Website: bh-photo
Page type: customer-info-address
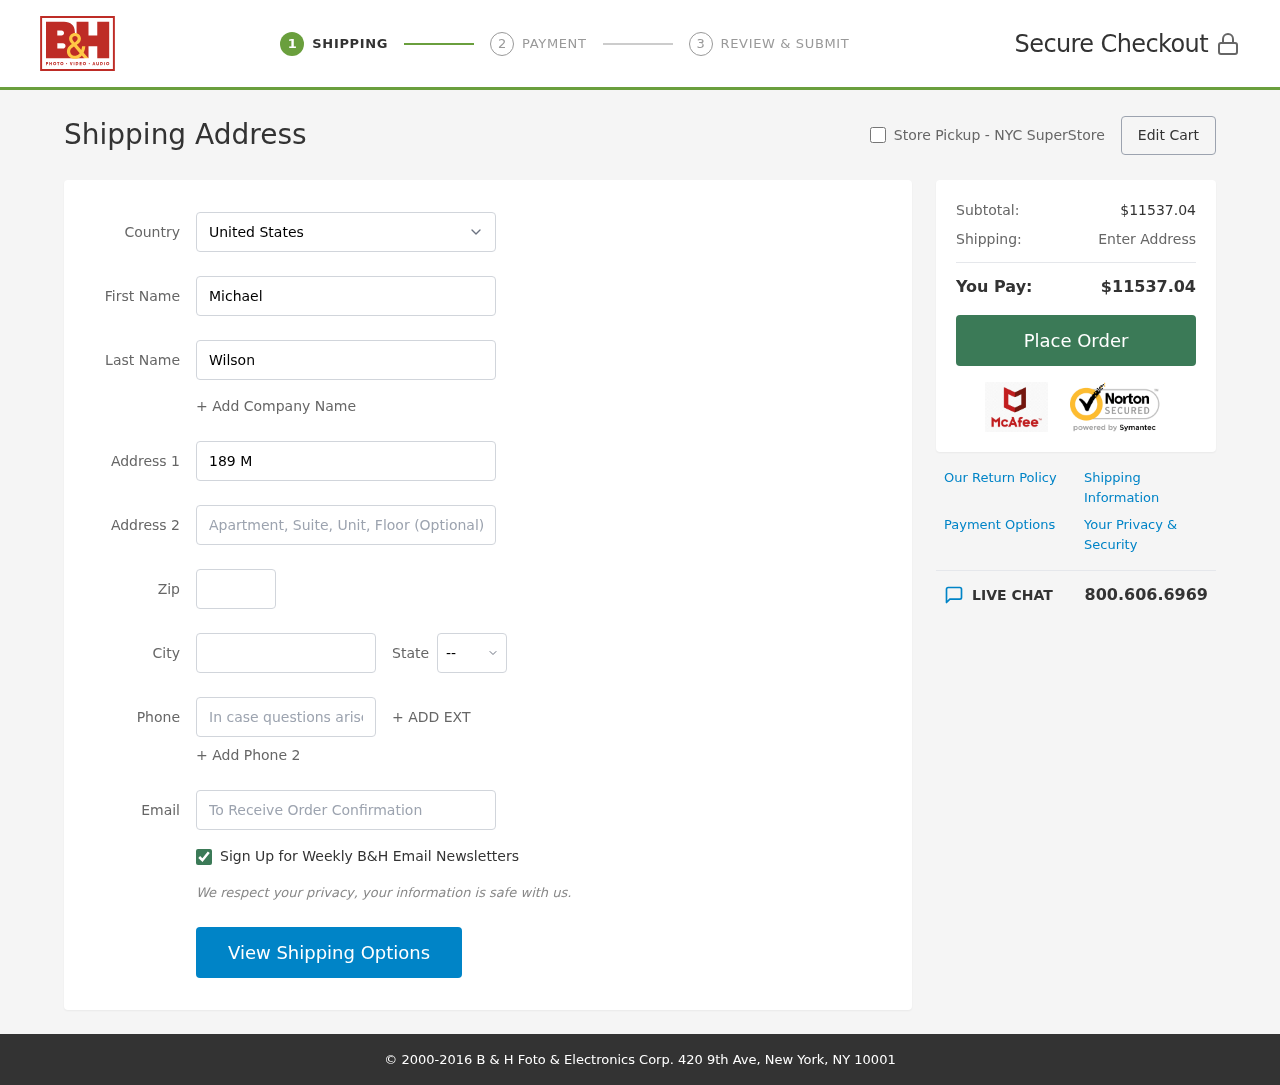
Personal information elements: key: PII_CITY
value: Wandaberg
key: PII_COUNTRY
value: United States
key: PII_EMAIL
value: michael_wilson@yahoo.com
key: PII_FIRSTNAME
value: Michael
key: PII_LASTNAME
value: Wilson
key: PII_PHONE
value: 9568363327
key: PII_POSTCODE
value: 63879
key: PII_STATE_ABBR
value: WY
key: PII_STREET
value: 189 Matthew Branch Suite 454
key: PII_STREET2
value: Suite 125
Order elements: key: ORDER_SUBTOTAL
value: $11537.04
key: ORDER_TOTAL
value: $11537.04